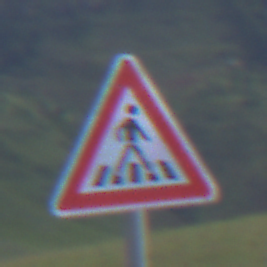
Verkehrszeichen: FussgaengerueberwegLinks
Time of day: SunriseSunset
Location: Outdoor (Nature)
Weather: PartlyCloudy
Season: NotSpecified
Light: Natural